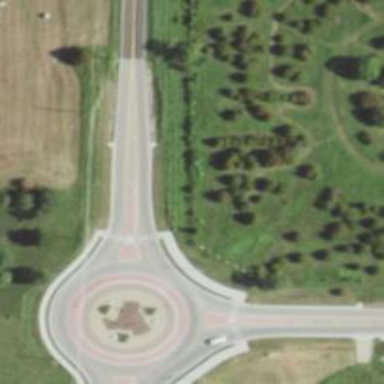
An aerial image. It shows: Marked road crossing.